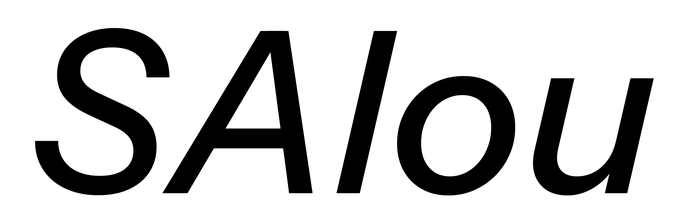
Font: InstrumentSans-Italic_Medium_Italic